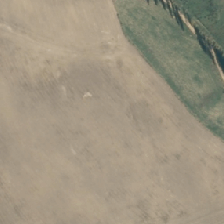
Land cover: shortrotation_cropland